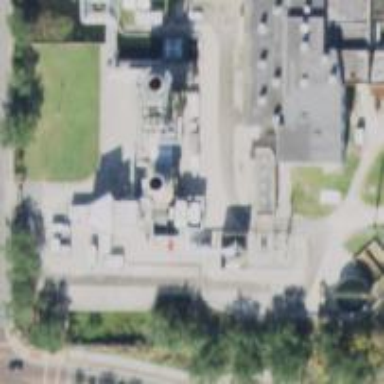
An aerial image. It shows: Gas turbine power generator.